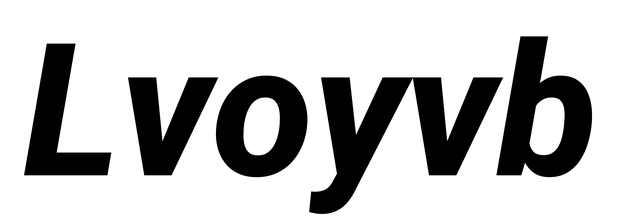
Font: Roboto-Italic_ExtraBold_Italic